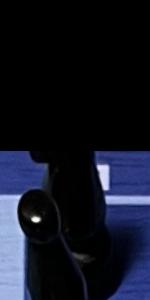
Label: Knight_Black